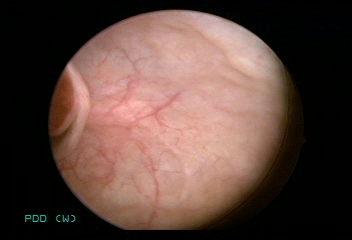
Modality: WLC
Class: Foreign bodies
Subclass: AirBubble
Bladder cancer association: No
Annotated structures: Air bubble